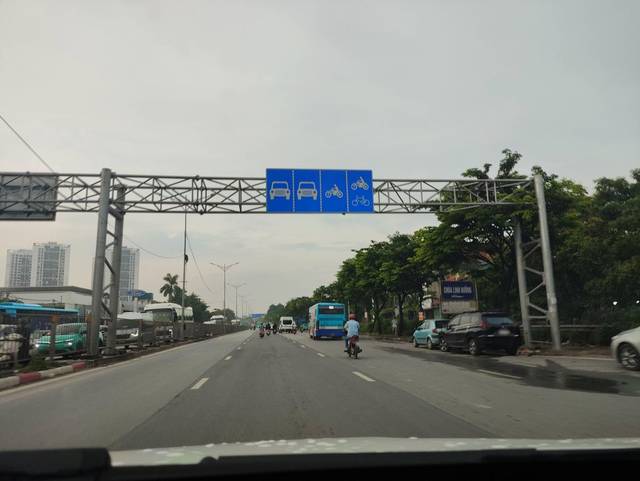
Region: Vietnam
Coordinates: 20.965, 105.842